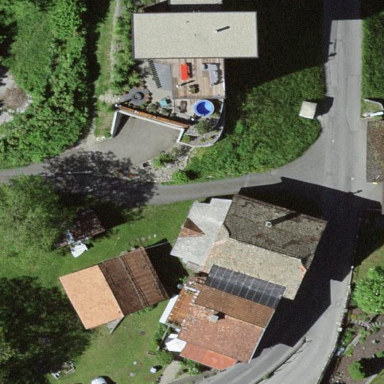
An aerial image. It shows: Detached building.